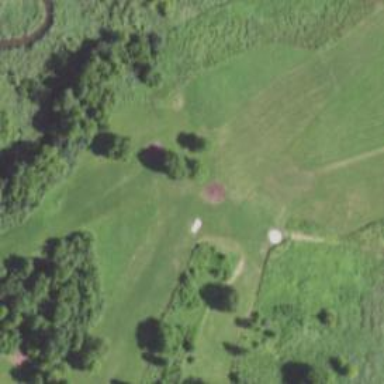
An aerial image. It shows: Disc golf basket.